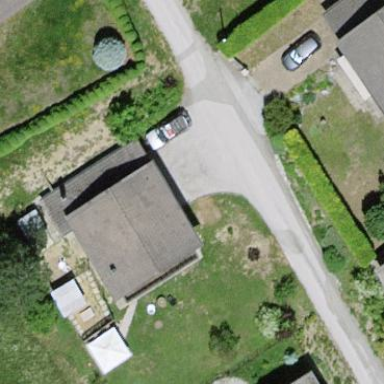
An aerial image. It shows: Simple house.